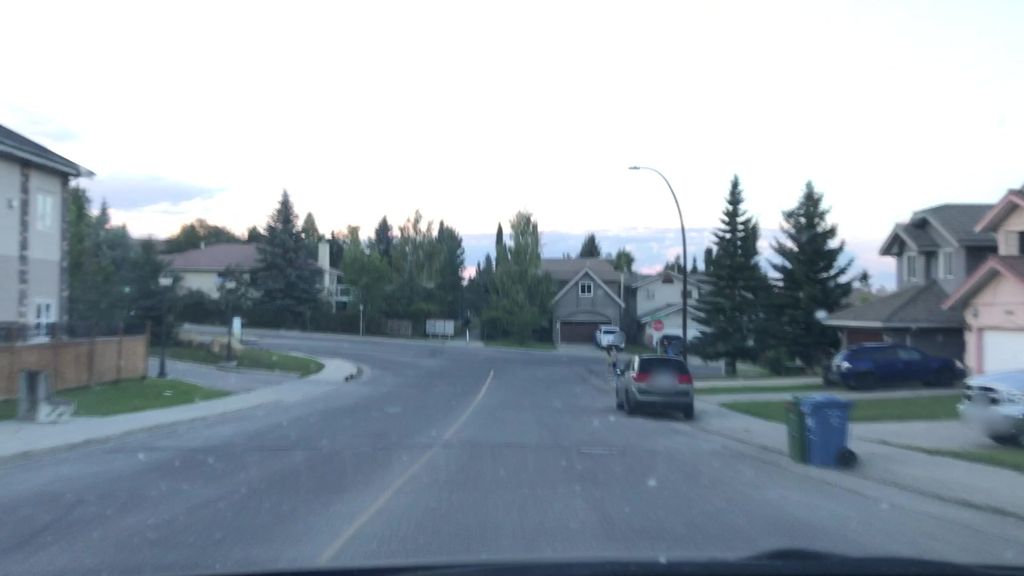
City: calgary